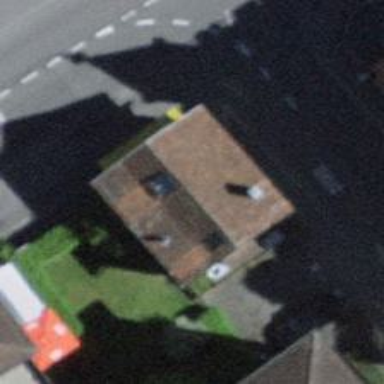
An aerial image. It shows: Post box is visible.